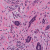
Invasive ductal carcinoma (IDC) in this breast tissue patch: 1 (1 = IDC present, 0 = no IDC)